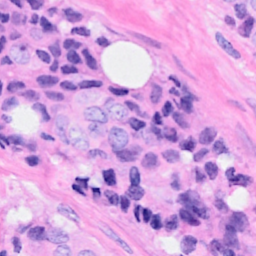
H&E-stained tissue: Breast